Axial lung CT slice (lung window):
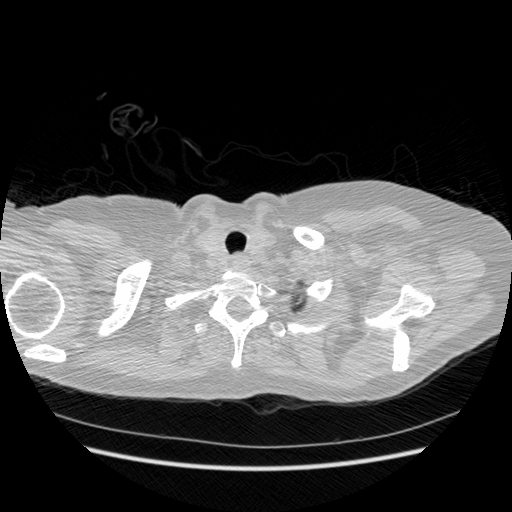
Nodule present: no